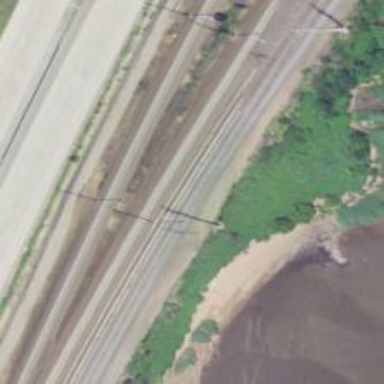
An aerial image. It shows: Railway with electrified contact lines.